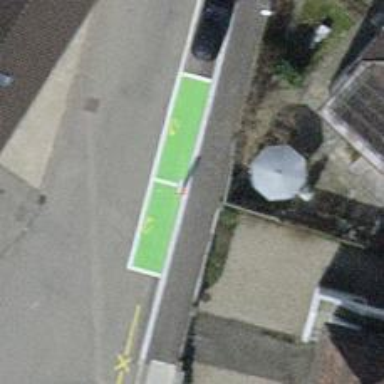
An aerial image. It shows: Charging station.